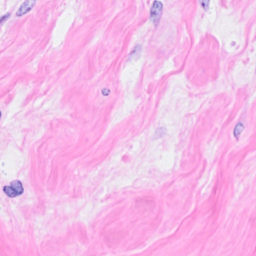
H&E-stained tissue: Breast